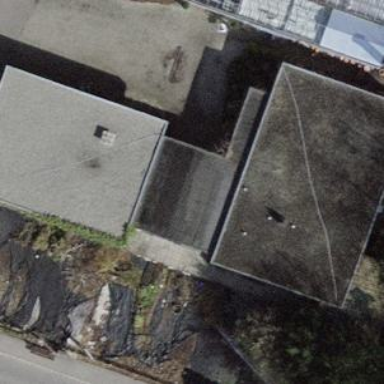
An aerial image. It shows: Commercial building.